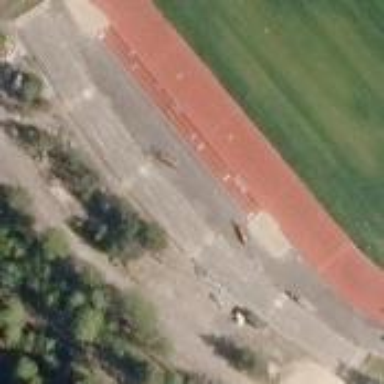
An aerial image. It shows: Bleachers on leisure land.